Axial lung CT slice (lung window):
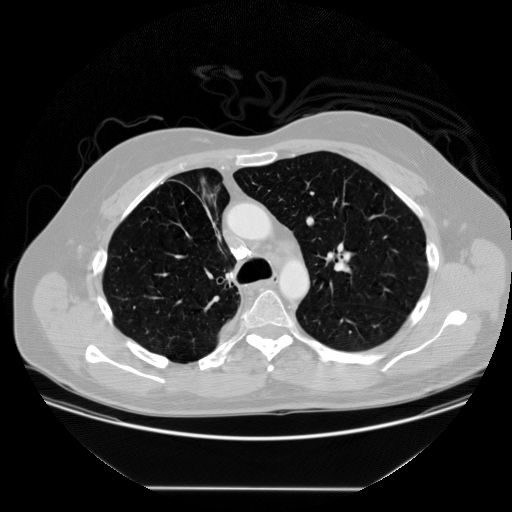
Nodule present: no